Question: On my "popular tags" page, I am fetching all of the tags from the database with this PHP & SQL in order from most popular to least popular:
'''
$sql = "SELECT t.tagid, t.name, t.desc, COUNT(qt.id) AS total
FROM tags t
LEFT JOIN question_tags qt ON t.tagid=qt.tag_id
GROUP BY t.tagid, t.name
ORDER BY total DESC";
$result = mysql_query($sql) or die(mysql_error());
while($row=mysql_fetch_assoc($result)) {
echo '<div class="tag-list-box" id="tag-'.$row['tagid'].'">
<a href="/tags/'.strtolower($row['name']).'" class="tag">
<span class="label label-inverse label-tag">'.strtolower($row['name']).'</span>
</a> <strong>&times; '.$row['total'].'</strong><br />
<p>'.($row['desc']!==null ? $row['desc'] : '<em>This tag has no description.</em>').'</p>
</div>';
}
'''
I don't have it in an HTML table right now because I thought I could do it the with divs and CSS, but as you can see in this screenshot below, the rows get messed up when a tag has a description because the height of the box is greater than the others:

My CSS for the boxes is:
'''
.tag-list-box {
width: 20%;
padding: 5px;
background-color: #f0f0f0;
border: 1px solid #ccc;
float: left;
margin-right: 2%;
margin-bottom: 10px;
}
'''
I am thinking I should put it in a table which should fix the problem but my question is '<tr>'
I can't figure it out -- I tried doing a count and incrementing it in the 'while' loop but then I just don't know where to go from there.
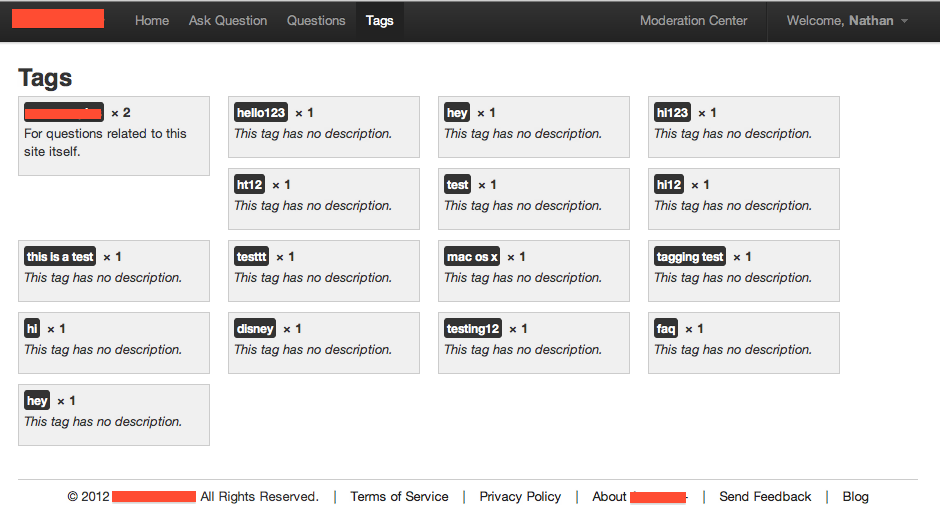
Answer: Yeah I would check to see if you have 4 in a row like Scott said, however. You can use divs. After every 4 just add a div that clears the left float. I would NOT use a set height because you never know how tall the items will get. Example of what I would do:
'''
$count = 0;
while($row=mysql_fetch_assoc($result)) {
echo '...'; //YOUR CURRENT ECHO STATEMENT HERE
$count++;
if($count % 4 == 0) echo "<div style='clear: left;'></div>";
}
'''